Field crop: maize
Growth stage: 2
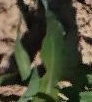
Species: maize